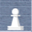
Piece: wP